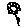
Label: flower